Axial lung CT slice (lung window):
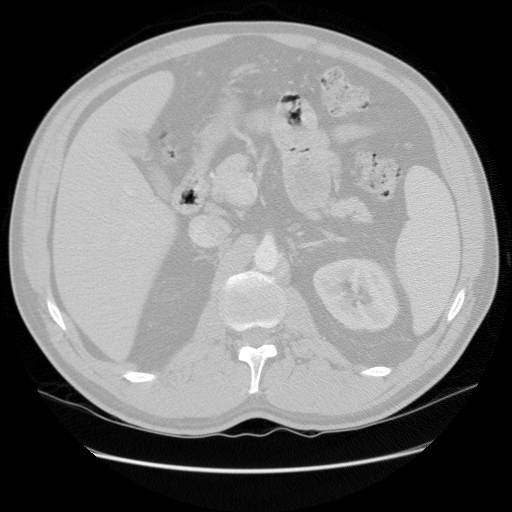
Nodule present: no